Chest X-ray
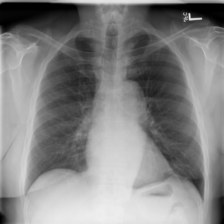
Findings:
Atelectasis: negative
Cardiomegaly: negative
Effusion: negative
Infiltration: negative
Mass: negative
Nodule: negative
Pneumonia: negative
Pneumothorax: negative
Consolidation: negative
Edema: negative
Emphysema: negative
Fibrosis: negative
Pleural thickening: negative
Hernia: negative